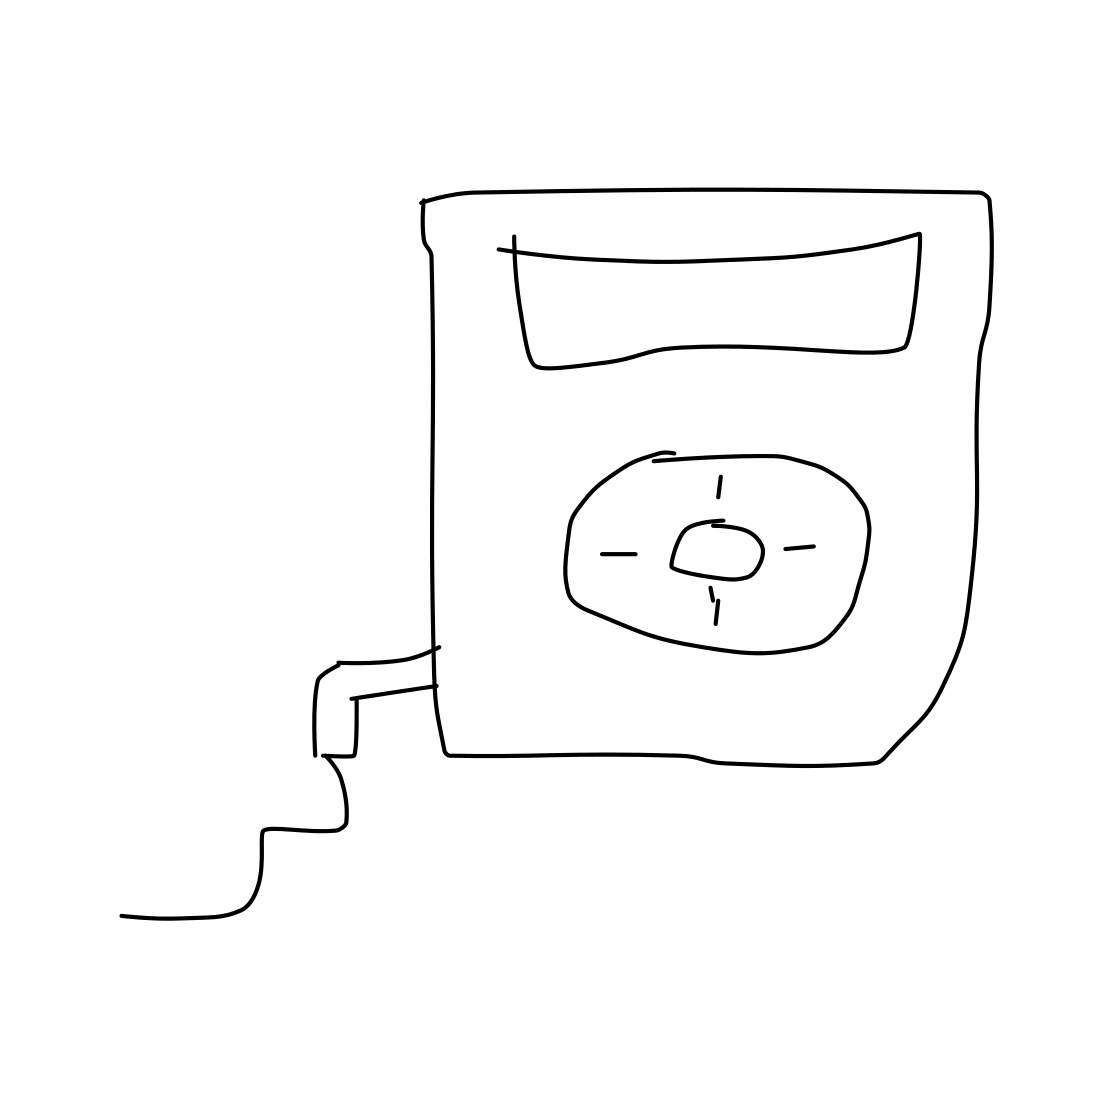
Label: ipod